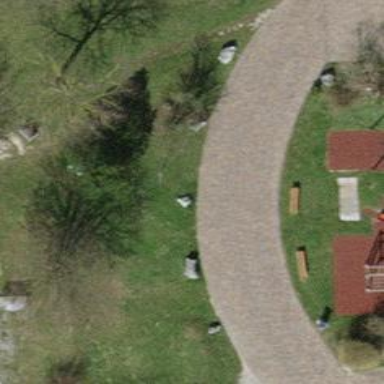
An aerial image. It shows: Playground area for leisure activities on the land.